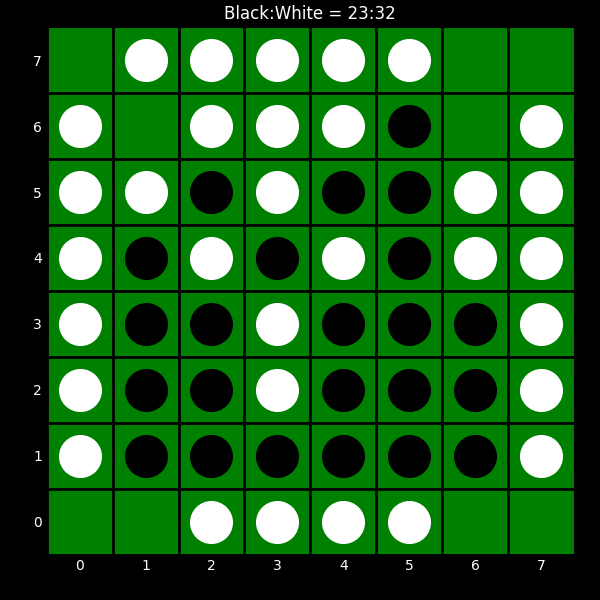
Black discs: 23
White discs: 32